Question: i've a problem..when i decrypt the data that is returned from my php page,
if the length of the string is less than 16, the char is append to string.
Original string is:
I decrypt the encrypted string with this function:
'''
#define FBENCRYPT_ALGORITHM kCCAlgorithmAES128
#define FBENCRYPT_BLOCK_SIZE kCCBlockSizeAES128
#define FBENCRYPT_KEY_SIZE kCCKeySizeAES256
+ (NSData*)decryptData:(NSData*)data key:(NSData*)key iv:(NSData*)iv;
{
NSData* result = nil;
// setup key
unsigned char cKey[FBENCRYPT_KEY_SIZE];
bzero(cKey, sizeof(cKey));
[key getBytes:cKey length:FBENCRYPT_KEY_SIZE];
// setup iv
char cIv[FBENCRYPT_BLOCK_SIZE];
bzero(cIv, FBENCRYPT_BLOCK_SIZE);
if (iv) {
[iv getBytes:cIv length:FBENCRYPT_BLOCK_SIZE];
}
// setup output buffer
size_t bufferSize = [data length] + FBENCRYPT_BLOCK_SIZE;
void *buffer = malloc(bufferSize);
int length = [data length];
// do decrypt
size_t decryptedSize = 0;
CCCryptorStatus cryptStatus = CCCrypt(kCCDecrypt,
FBENCRYPT_ALGORITHM,
0,
cKey,
FBENCRYPT_KEY_SIZE,
cIv,
[data bytes],
[data length],
buffer,
bufferSize,
&decryptedSize);
if (cryptStatus == kCCSuccess) {
result = [NSData dataWithBytesNoCopy:buffer length:decryptedSize];
} else {
free(buffer);
NSLog(@"[ERROR] failed to decrypt| CCCryptoStatus: %d", cryptStatus);
}
return result;
}
'''
I send a nil "iv" parameter to the function and after i use "cIv" in function, and it contain this:

The result is exactly, but the length of string is 16 instead of 15 (string: 100000065912248). In fact, the last character is .
Why? how can i solve?
EDIT:
PHP encrypt function:
'''
function encrypt($plaintext) {
$key = 'a16byteslongkey!a16byteslongkey!';
$base64encoded_ciphertext = base64_encode(mcrypt_encrypt(MCRYPT_RIJNDAEL_128, $key, $plaintext, MCRYPT_MODE_CBC));
$base64encoded_ciphertext = trim($base64encoded_ciphertext);
return $base64encoded_ciphertext;
}
'''
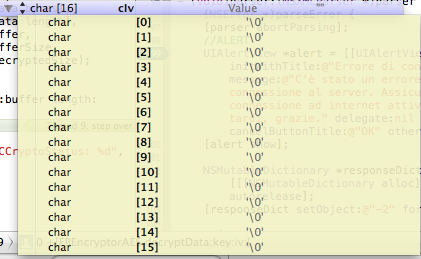
Answer: AES is a block cypher and encrypts/decrypts blocks of length 128 bits (16 bytes). So if the data is not a block size some padding must be added. The most popular and supported by Apple is PKCS7.
Interfacing with PHP one must consider padding and possible base64 encoding.
The solution is to use the same padding on both sides, PHP and iOS.
AES always operates on 16 bytes, there is no option--so, if you have 15 bytes a byte is going to have to be added, that is padding. From what I understand (not much about PHP encryption) PHP does not do true PCKS7padding and it is best to pad yourself. Lookup PKCS7 in Wikipedia.